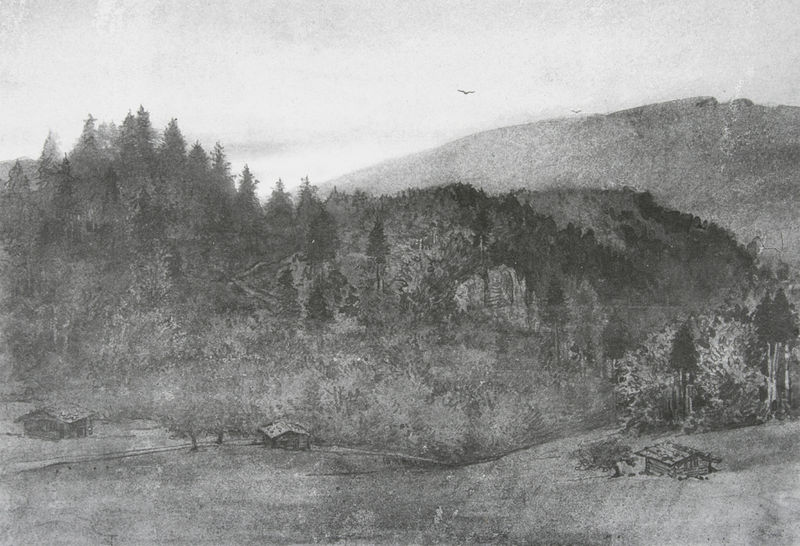
Titel: Dein Thüringen
Künstler: Clara von Rappard
Institution: Privatbesitz
Schlagwörter: adler, baum, berg, himmel, laub, schatten, vogel, weiß, bäume, landschaft, abend, grau, schwarz, strasse, zeichnung, gras, haus, weg, wiese, dämmerung, einsamkeit, ferne, horizont, häuser, hügel, morgen, natur, vögel, weide, hütte, pfad, rauch, wiesen, tal, wald, aussicht, berge, gebirge, gipfel, dächer, dunst, grafik, graphik, nebel, alm, hütten, idylle, tannen, grass, foto, fotografie, regen, diesig, vulkan, alpen, druck, schwarz weiss, schweiz, radierung, wei0, aquatinta, nadelbaum, maison, lanschaft, laubbäume, nadelbäume, obstbäume, fichten, kiefern, nadelwald, schattig, kate, kupferstich, reproduktion, ciel, nature, weise, bergwiese, blockhaus, montagnes, montagne, maisons, holzhäuser, arbres, sapins, mischwald, hugel, oiseau, berghütten, brouillard, dunstig, forêt, raubvogel, maisäss, estampe, cabane, ausblich, almen, kittelsen, maisässe, pins, 1800, 1760, abre, abres, abre#, tanne, tannes#